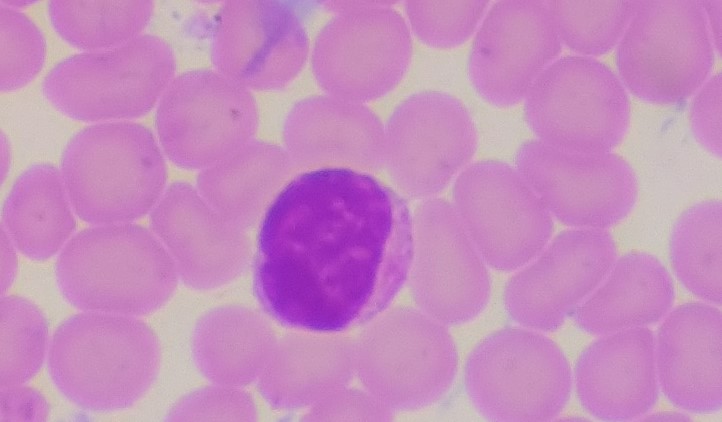
White blood cell type: Lymphocyte